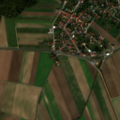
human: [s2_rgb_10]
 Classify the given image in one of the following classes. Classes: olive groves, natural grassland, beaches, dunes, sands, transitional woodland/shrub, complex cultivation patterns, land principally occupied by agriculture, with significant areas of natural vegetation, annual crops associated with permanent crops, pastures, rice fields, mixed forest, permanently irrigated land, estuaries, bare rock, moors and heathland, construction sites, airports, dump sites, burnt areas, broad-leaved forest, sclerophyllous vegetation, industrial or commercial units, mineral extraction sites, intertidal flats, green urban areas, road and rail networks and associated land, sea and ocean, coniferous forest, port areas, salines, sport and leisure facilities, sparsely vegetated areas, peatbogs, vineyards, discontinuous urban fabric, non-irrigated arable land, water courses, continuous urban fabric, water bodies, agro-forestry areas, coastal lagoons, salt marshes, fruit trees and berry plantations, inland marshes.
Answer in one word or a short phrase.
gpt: discontinuous urban fabric, non-irrigated arable land, vineyards, broad-leaved forest